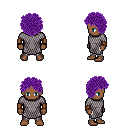
a pixel art fantasy rpg character, male body template, human, dark skin, chain mail, white pants, purple curly afro hairstyle, leather bracers, four views (front, back, left, right), 2x2 character sprite sheet, small pixel art, hard edges, no anti-aliasing